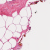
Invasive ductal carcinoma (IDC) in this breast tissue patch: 0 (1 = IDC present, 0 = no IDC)